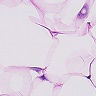
Metastatic tissue present: no